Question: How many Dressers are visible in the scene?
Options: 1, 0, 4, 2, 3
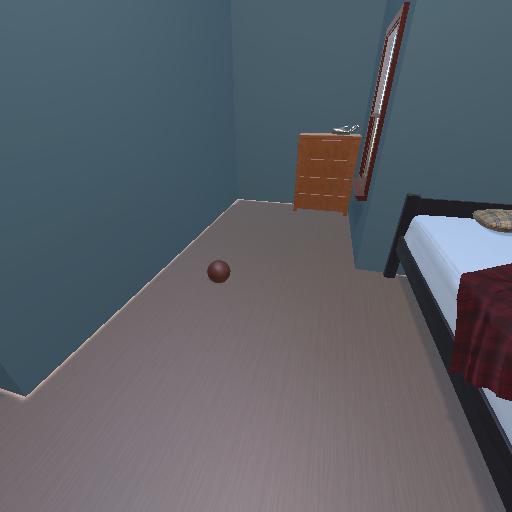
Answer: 1